Question: I want to upload my application on playstore. I already have another application published. Is it necessary that I use the same keystore that my first application so the same package name, or can I use another keyStore? In fact I tried with a new keystore and I'm still stuck at Price and availability of the application (error)
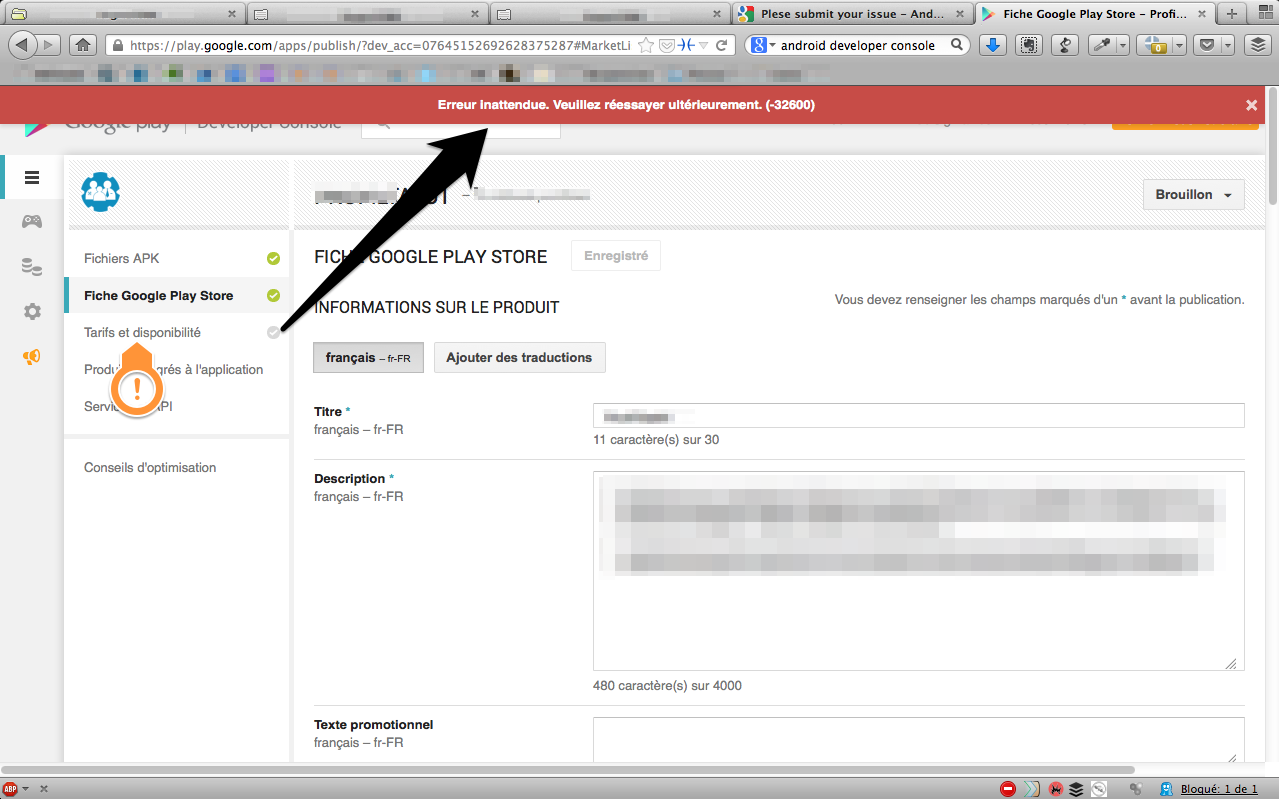
Answer: In general, the recommended strategy for all developers is to sign all of your applications with the same certificate, throughout the expected lifespan of your applications. There are several reasons why you should do so:
- As you release . When the system is installing an update to an application, it compares the certificate(s) in the new version with those in the existing version. If the certificates match exactly, including both the certificate data and order, then the system allows the update. If you sign the new version without using matching certificates, you must also assign a different package name to the application -- in this case, the user installs the new version as a completely new application.
- The Android system allows applications that are signed by the same certificate to run in the same process, if the applications so requests, so that the system treats them as a single application. In this way you can deploy your application in modules, and users can update each of the modules independently if needed.
- The Android system provides signature-based permissions enforcement, so that an application can expose functionality to another application that is signed with a specified certificate. By signing multiple applications with the same certificate and using signature-based permissions checks, your applications can share code and data in a secure manner.
For more see <URL>